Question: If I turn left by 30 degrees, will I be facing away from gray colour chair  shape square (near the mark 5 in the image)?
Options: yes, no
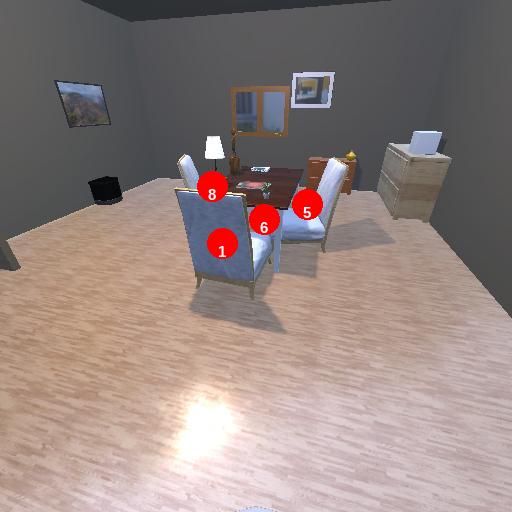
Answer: yes